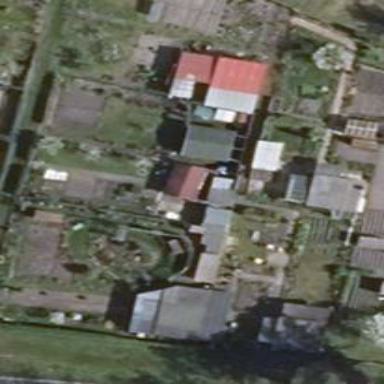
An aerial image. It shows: Plot in the allotments.